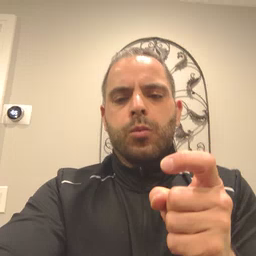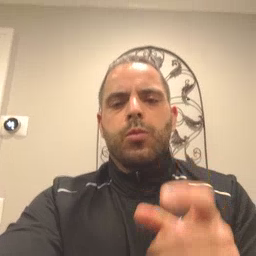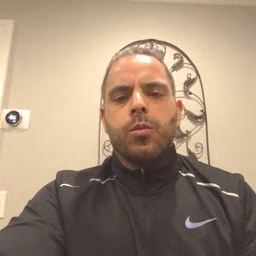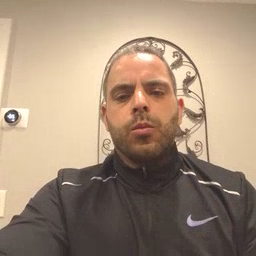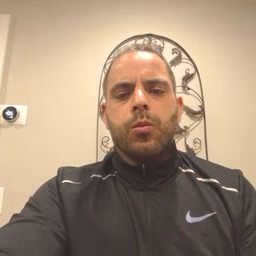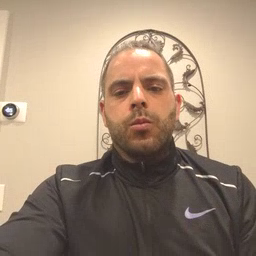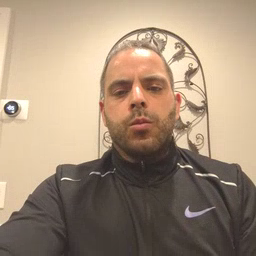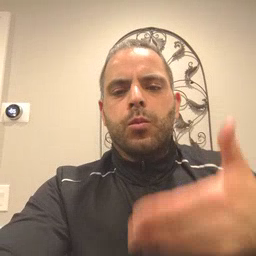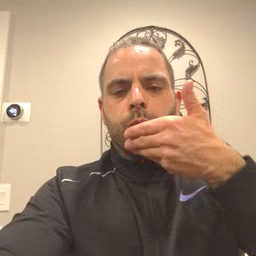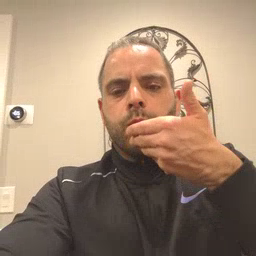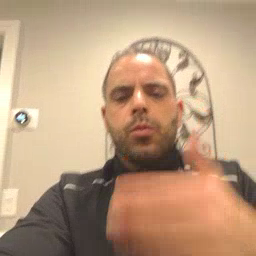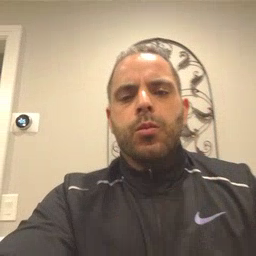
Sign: pizza